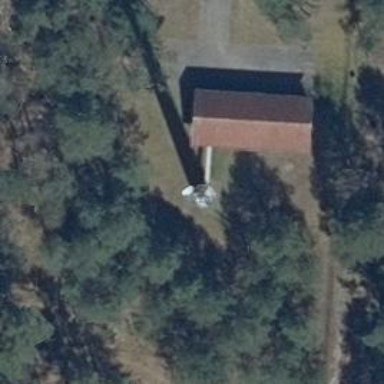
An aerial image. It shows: Communication mast tower.